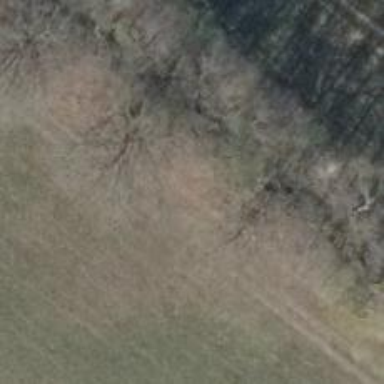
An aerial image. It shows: Hunting stand.